Question: I need to put Switch inside item in navigation drawer. I'm using new design support library, but I cannot find if it is posibble at all. When using
'''
android:checkable
'''
item is just full selected and that is not what I wish.
This is screenshot of what I really want. Is that possible to achieve that?

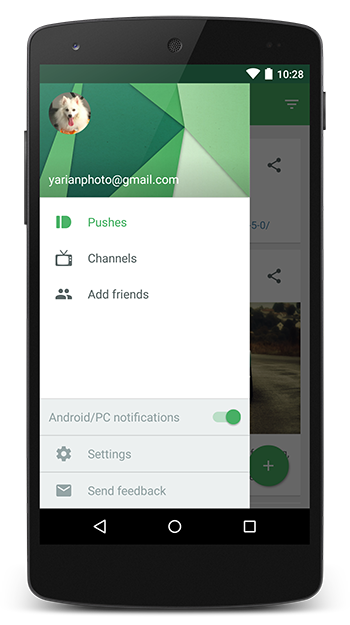
Answer: Your menu item for the navigation drawer:
'''
<item
android:id="@+id/nav_item1"
android:icon="@drawable/ic_item1"
android:title="item1"
app:actionLayout="@layout/layout_switch"
/>
'''
and the layout for that item:
'''
<?xml version="1.0" encoding="utf-8"?>
<LinearLayout xmlns:android="http://schemas.android.com/apk/res/android"
android:orientation="horizontal" android:layout_width="match_parent"
android:layout_height="match_parent">
<android.support.v7.widget.SwitchCompat
android:id="@+id/drawer_switch"
android:layout_width="fill_parent"
android:layout_height="match_parent"
android:text=""/>
</LinearLayout>
'''
In fact, I found out that you can use any view in the drawer, . Just create a view the usual way (with listeners, etc.) and add in to the drawer.